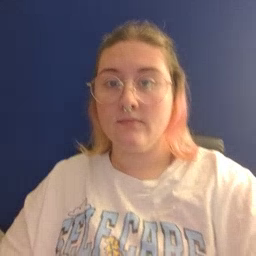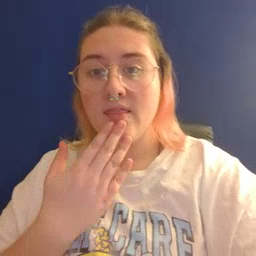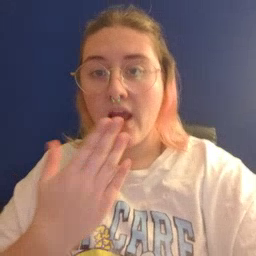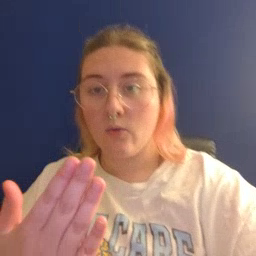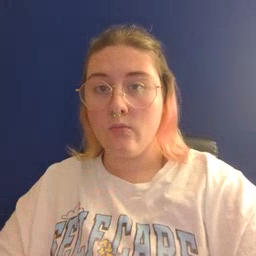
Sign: thankyou